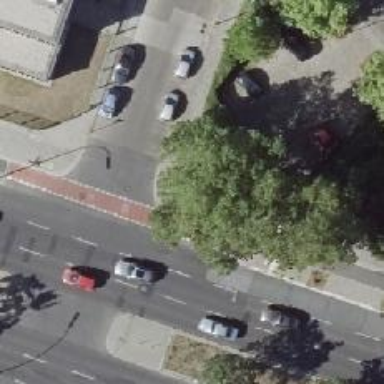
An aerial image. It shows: Uncontrolled footway crossing with pedestrian island.